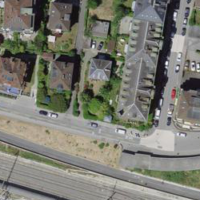
EUNIS habitat code: 54
Species observed at this site:
Medicago sativa